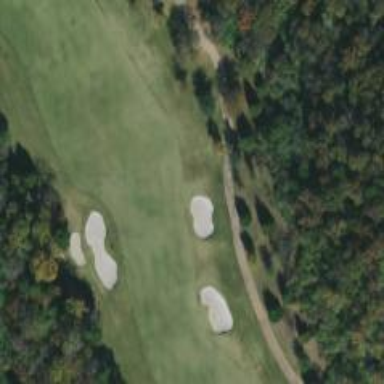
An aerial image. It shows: View of golf hole.